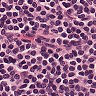
Metastatic tissue present: no